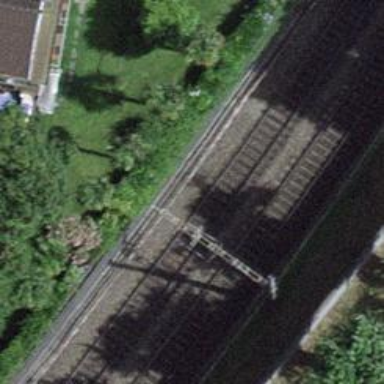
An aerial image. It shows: Railway with electrified contact lines.